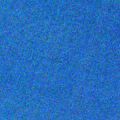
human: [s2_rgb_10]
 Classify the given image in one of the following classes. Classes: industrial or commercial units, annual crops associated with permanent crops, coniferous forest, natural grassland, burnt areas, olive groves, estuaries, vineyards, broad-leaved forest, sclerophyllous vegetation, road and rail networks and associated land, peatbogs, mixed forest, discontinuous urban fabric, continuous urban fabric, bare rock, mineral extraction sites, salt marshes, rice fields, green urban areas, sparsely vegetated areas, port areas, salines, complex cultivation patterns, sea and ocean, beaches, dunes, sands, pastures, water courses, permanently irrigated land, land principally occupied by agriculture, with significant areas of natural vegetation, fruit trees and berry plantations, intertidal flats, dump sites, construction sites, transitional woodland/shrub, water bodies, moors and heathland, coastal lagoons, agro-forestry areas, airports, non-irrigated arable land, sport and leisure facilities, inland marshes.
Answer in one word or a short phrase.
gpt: sea and ocean